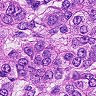
Metastatic tissue present: yes